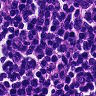
Metastatic tissue present: no